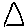
Label: triangle